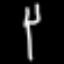
Label: fork